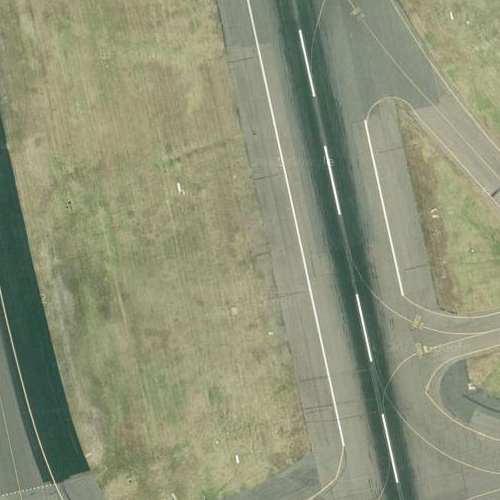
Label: sydney